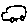
Label: car